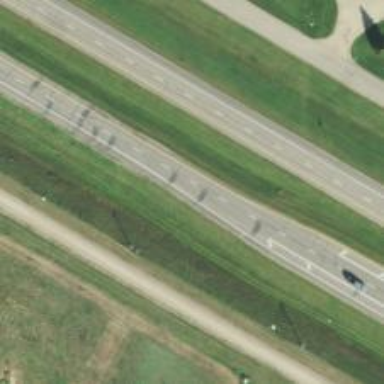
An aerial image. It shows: Asphalt road classified as trunk highway.